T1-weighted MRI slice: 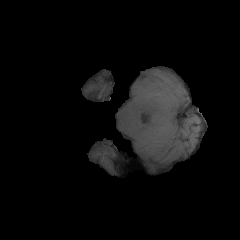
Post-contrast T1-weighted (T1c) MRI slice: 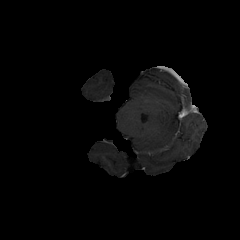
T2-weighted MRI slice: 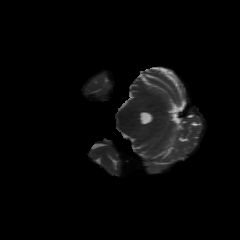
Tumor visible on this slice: no